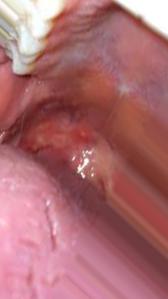
Condition: Mouth Ulcer